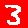
Digit: 3